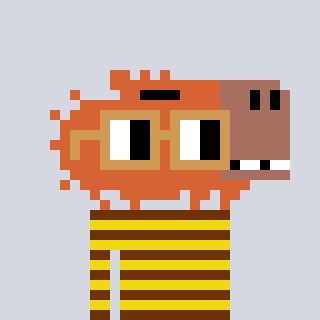
a pixel art character with square brown glasses, a capybara-shaped head and a yellow-colored body on a cool background